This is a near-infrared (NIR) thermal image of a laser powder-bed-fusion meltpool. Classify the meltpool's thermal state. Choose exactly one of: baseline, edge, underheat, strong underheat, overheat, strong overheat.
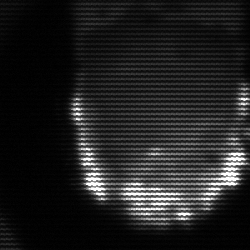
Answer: baseline